Question: How could I implement a button background for ImageButton or Button which contains 2 textview each using different font sizes ? I cant use static images as background and I need to achieve this either using xml or programmatically.
This is a numeric keypad and it carries a numeric value and a set of alphabets each of which uses different font sizes and needs to be set as button text.

Here are some of the suggestions that pop-up on my brain but seems to have limitations since I want to reuse the UI component and avoid code repetition.
1. Create a layout xml containing 2 textfields and set that as background on the button. But how can I get a reference of these textview fields to set the value on them in the MyActivity.java?
2. Use a layeredlist ? still same problem reference of textviews
3. Or create a custom view and inflate layout mentioned in step 1. This solution resolves my problem.
Does any other solution exist for this UI requirement?
Thanks.
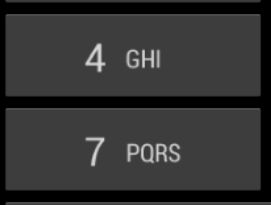
Answer: Hopefully this will help. This off course is not the only solution but it is a pretty simple one. Add the xml part in your xml instead of the button.
XML
'''
<LinearLayout
android:id="@+id/button_layout"
android:layout_width="wrap_content"
android:layout_height="wrap_content"
android:orientation="horizontal" >
<TextView
android:layout_width="wrap_content"
android:layout_height="wrap_content"
android:textSize="20sp"
android:text="5"/>
<TextView
android:layout_width="wrap_content"
android:layout_height="wrap_content"
android:textSize="12sp"
android:text="ABC"/>
</LinearLayout>
'''
CODE
'''
LinearLayout button= (LinearLayout)findViewById(R.id.button_layout);
button.setOnClickListener(new OnClickListener() {
@Override
public void onClick(View v) {
// TODO DO whatever you want to do here
}
});
'''